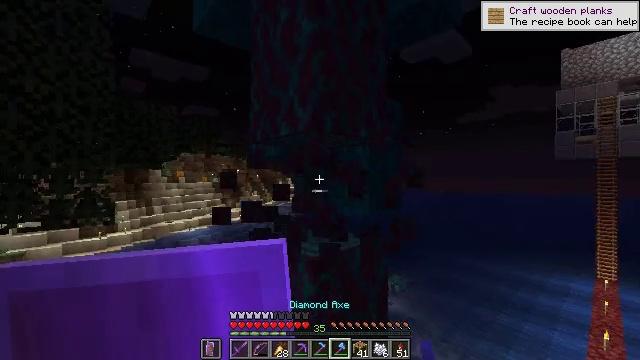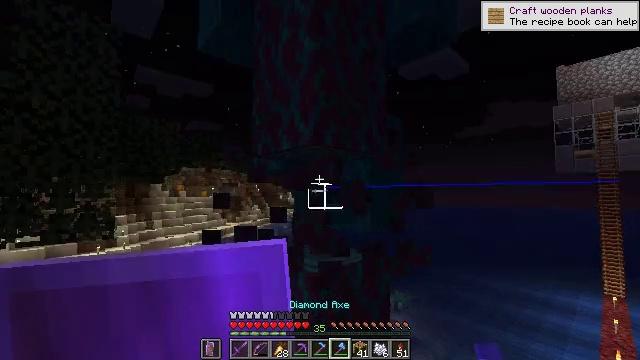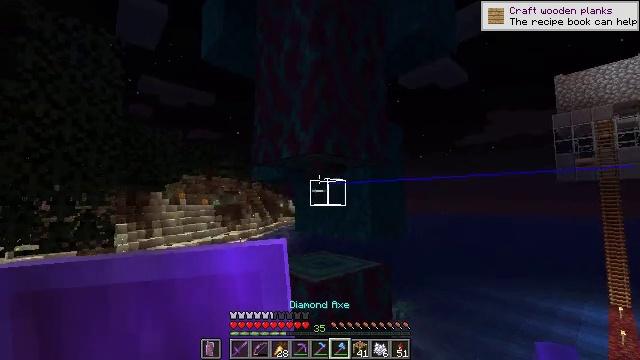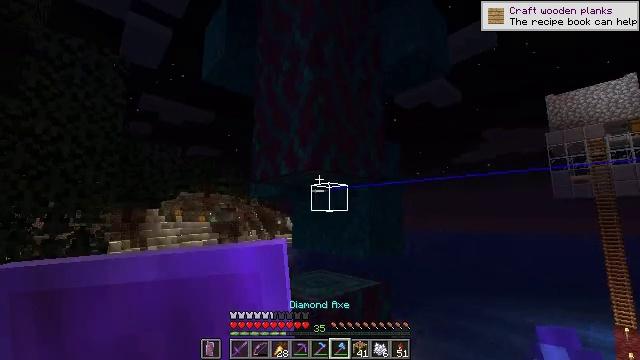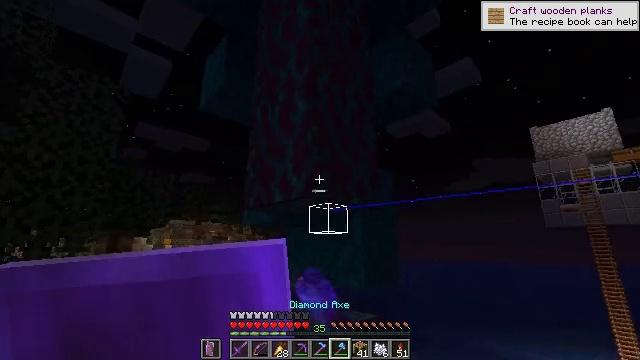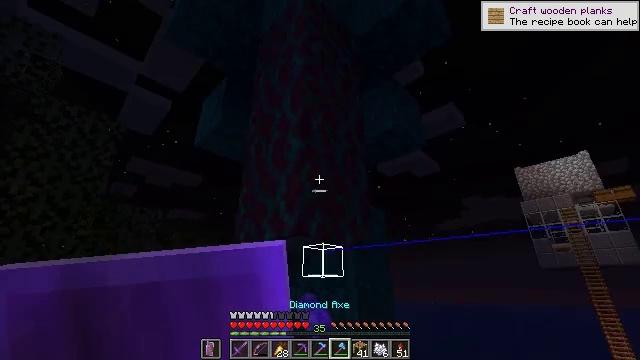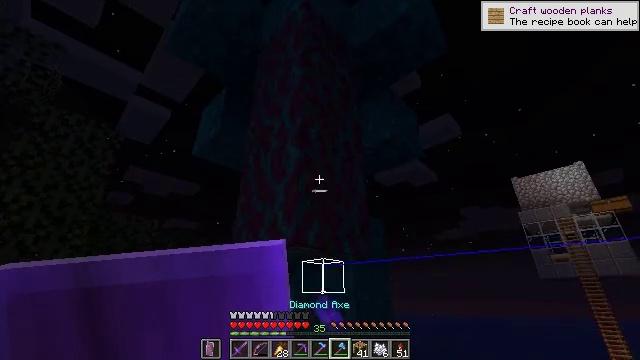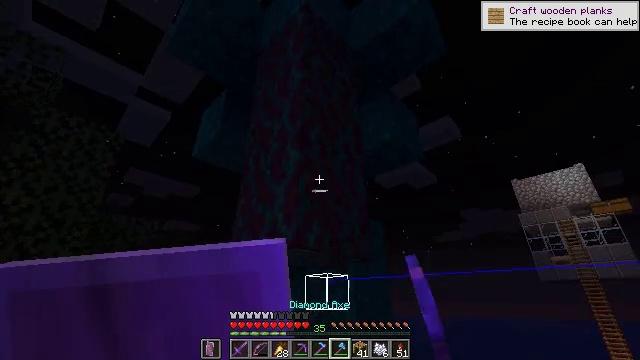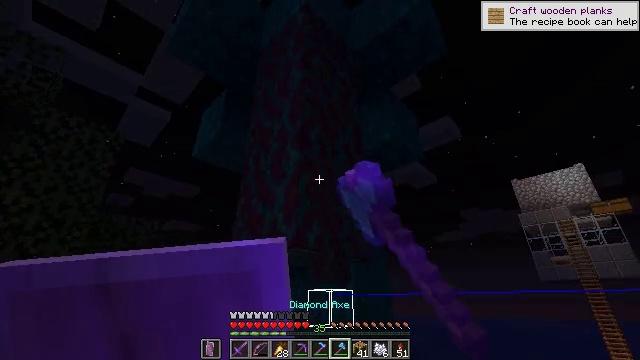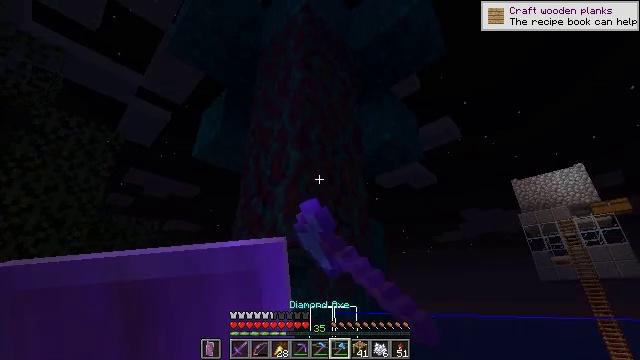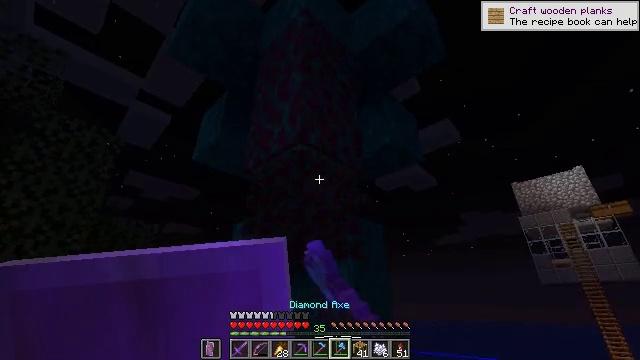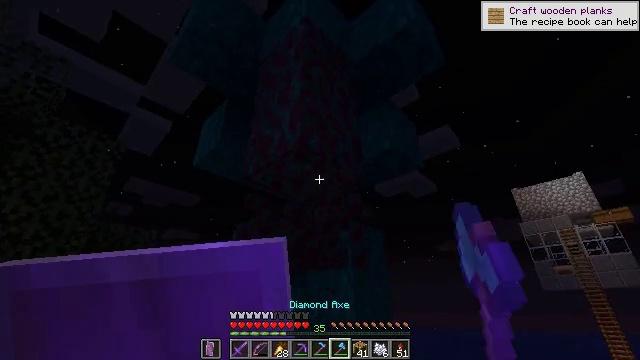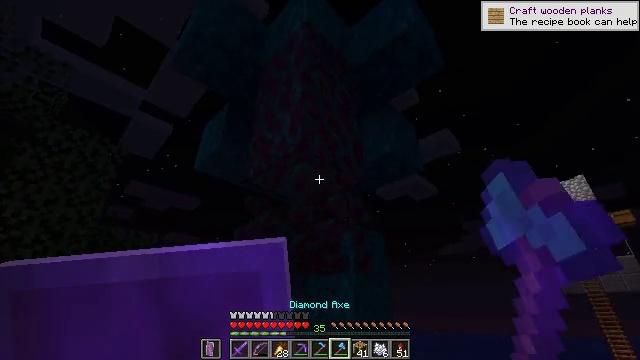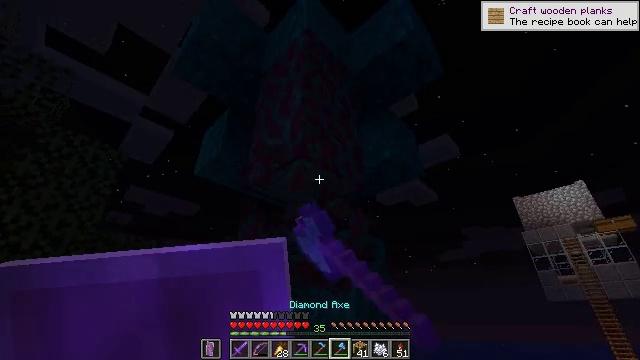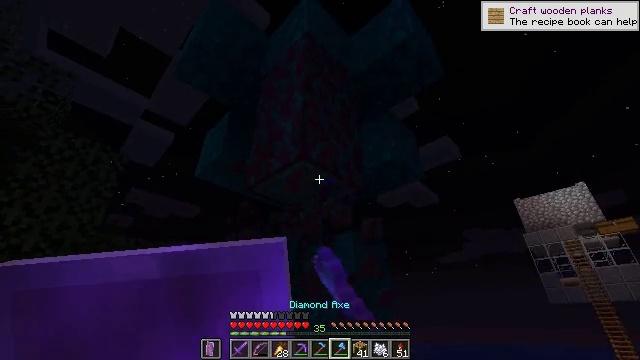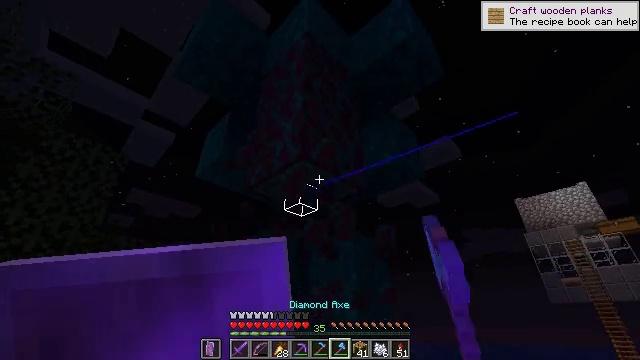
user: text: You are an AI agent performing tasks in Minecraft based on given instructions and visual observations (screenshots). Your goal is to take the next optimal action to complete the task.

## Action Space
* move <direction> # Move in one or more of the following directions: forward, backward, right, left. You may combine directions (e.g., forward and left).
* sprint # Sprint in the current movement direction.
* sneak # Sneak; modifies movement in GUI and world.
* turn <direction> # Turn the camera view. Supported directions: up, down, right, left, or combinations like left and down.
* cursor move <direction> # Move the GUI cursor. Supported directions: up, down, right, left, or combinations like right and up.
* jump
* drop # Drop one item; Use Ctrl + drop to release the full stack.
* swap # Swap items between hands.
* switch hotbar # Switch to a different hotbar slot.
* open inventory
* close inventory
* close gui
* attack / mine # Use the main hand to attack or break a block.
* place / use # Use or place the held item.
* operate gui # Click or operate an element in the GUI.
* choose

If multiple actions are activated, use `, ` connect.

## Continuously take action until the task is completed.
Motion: motion action
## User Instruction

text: Chop down the warped stem from the warped forest.
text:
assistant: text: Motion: turn up, attack / mine
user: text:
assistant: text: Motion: turn up, attack / mine
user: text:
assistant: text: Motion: turn up, attack / mine
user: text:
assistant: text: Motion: turn right and up, attack / mine
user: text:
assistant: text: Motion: turn right and up, attack / mine
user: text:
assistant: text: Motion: turn up, attack / mine
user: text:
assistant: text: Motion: attack / mine
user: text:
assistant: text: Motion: attack / mine
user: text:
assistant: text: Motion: attack / mine
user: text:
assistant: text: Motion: attack / mine
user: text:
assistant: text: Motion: turn up, attack / mine
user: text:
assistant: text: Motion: attack / mine
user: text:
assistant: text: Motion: turn up, attack / mine
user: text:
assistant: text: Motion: attack / mine
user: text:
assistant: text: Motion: attack / mine
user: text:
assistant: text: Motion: attack / mine
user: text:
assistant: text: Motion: attack / mine
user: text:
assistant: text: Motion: turn up, attack / mine
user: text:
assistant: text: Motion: turn left and up, attack / mine
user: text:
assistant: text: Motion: turn up, attack / mine
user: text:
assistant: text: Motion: attack / mine
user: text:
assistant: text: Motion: attack / mine
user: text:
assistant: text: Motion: attack / mine
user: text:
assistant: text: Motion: attack / mine
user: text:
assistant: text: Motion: attack / mine
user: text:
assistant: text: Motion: attack / mine
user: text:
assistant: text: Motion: attack / mine
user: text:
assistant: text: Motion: attack / mine
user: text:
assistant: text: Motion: attack / mine
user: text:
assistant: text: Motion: attack / mine